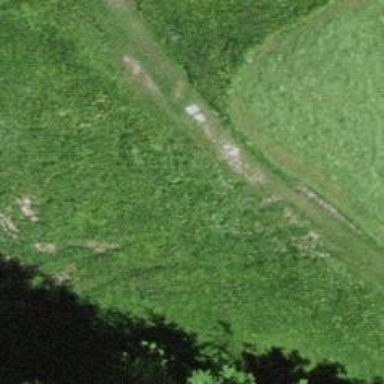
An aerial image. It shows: Grass track with grade5 tracktype.